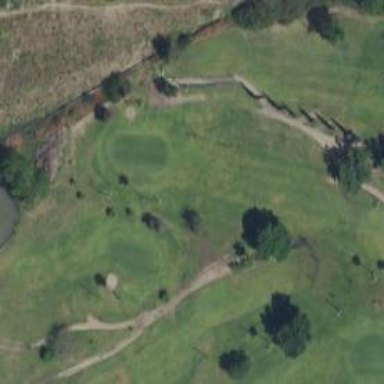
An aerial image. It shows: Golf hole.